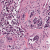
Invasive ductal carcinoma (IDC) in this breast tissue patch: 1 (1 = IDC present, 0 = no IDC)